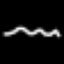
Label: squiggle